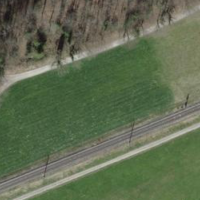
EUNIS habitat code: 57
Species observed at this site:
Lathyrus pratensis